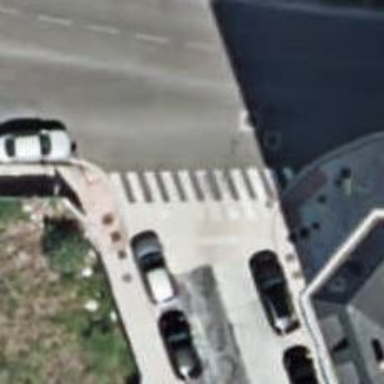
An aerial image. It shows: Uncontrolled crossing on the road.